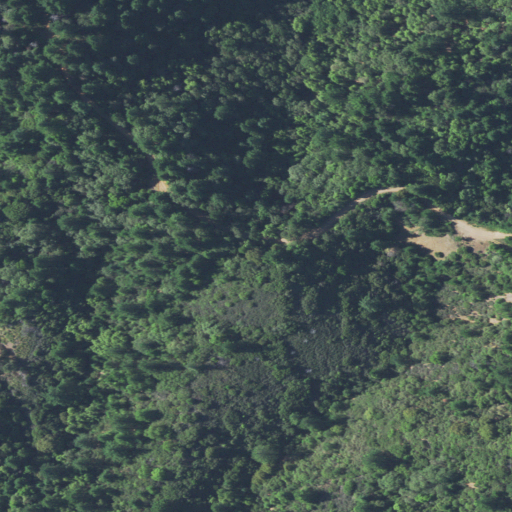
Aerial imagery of ridge(s) in California named Walbridge Ridge containing evergreen forest, mixed forest, shrub, grassland, and deciduous forest